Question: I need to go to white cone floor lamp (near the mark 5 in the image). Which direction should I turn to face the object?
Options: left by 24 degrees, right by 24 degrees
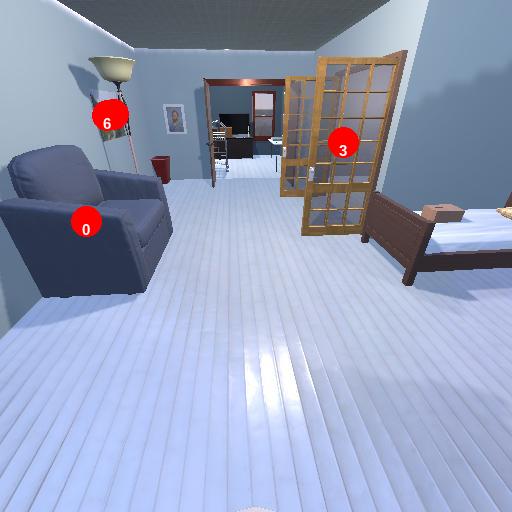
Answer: left by 24 degrees